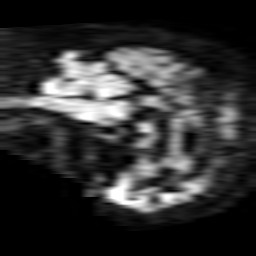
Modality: TRACE
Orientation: sagittal
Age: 83
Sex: female
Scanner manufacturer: philips
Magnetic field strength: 1.5 T
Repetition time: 4.62 s
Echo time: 0.07843 s